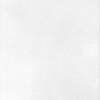
Label: dusty